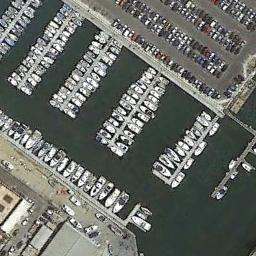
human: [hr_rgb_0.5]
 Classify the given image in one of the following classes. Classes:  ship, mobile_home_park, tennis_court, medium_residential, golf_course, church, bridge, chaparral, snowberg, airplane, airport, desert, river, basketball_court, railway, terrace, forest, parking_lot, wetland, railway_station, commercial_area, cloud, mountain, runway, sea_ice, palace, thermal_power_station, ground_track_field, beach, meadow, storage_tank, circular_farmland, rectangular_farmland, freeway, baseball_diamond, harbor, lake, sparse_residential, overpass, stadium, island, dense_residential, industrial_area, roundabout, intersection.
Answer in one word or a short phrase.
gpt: harbor